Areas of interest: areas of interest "Sport and cultural"
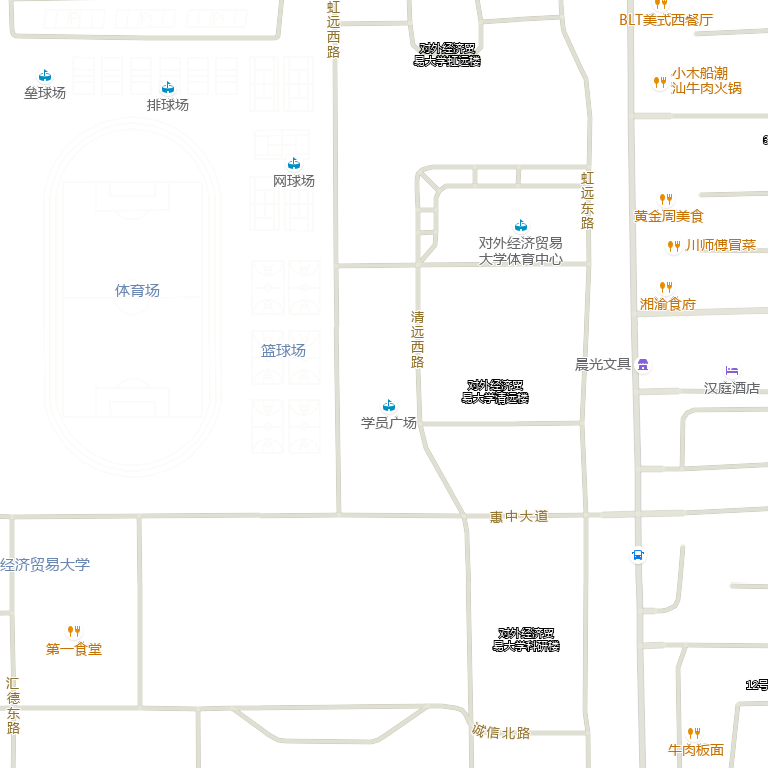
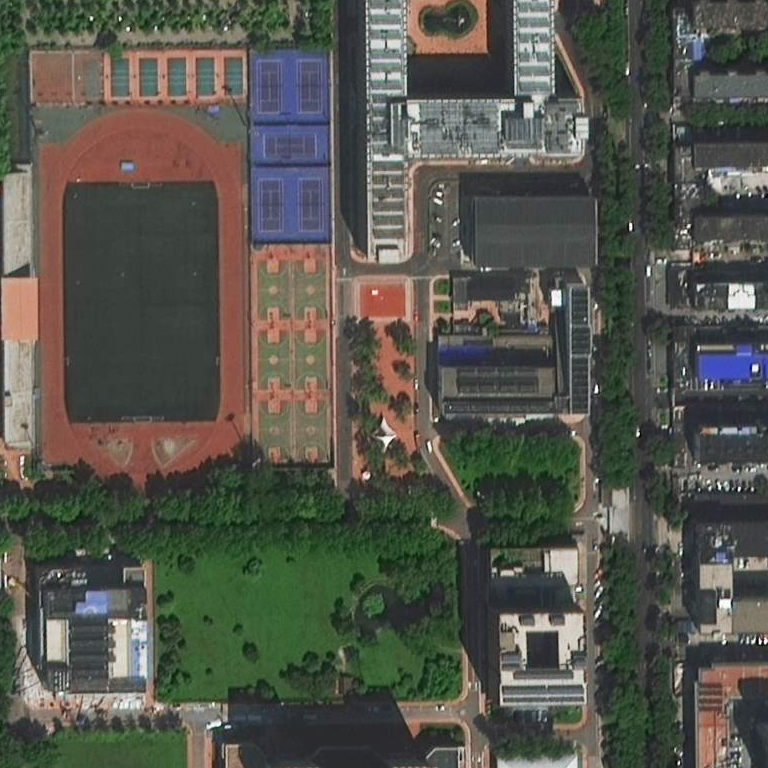